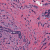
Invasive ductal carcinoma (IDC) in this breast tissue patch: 0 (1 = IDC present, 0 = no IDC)